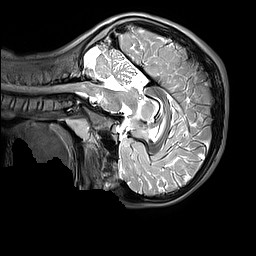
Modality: T2w
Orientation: sagittal
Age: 10
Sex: male
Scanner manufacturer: siemens
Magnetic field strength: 3 T
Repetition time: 3.2 s
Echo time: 0.408 s